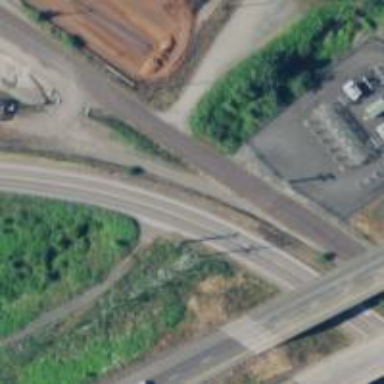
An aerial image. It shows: Power pole.